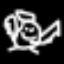
Label: angel